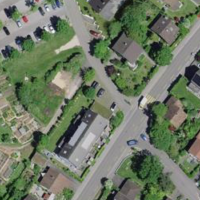
EUNIS habitat code: 55
Species observed at this site:
Tanacetum vulgare